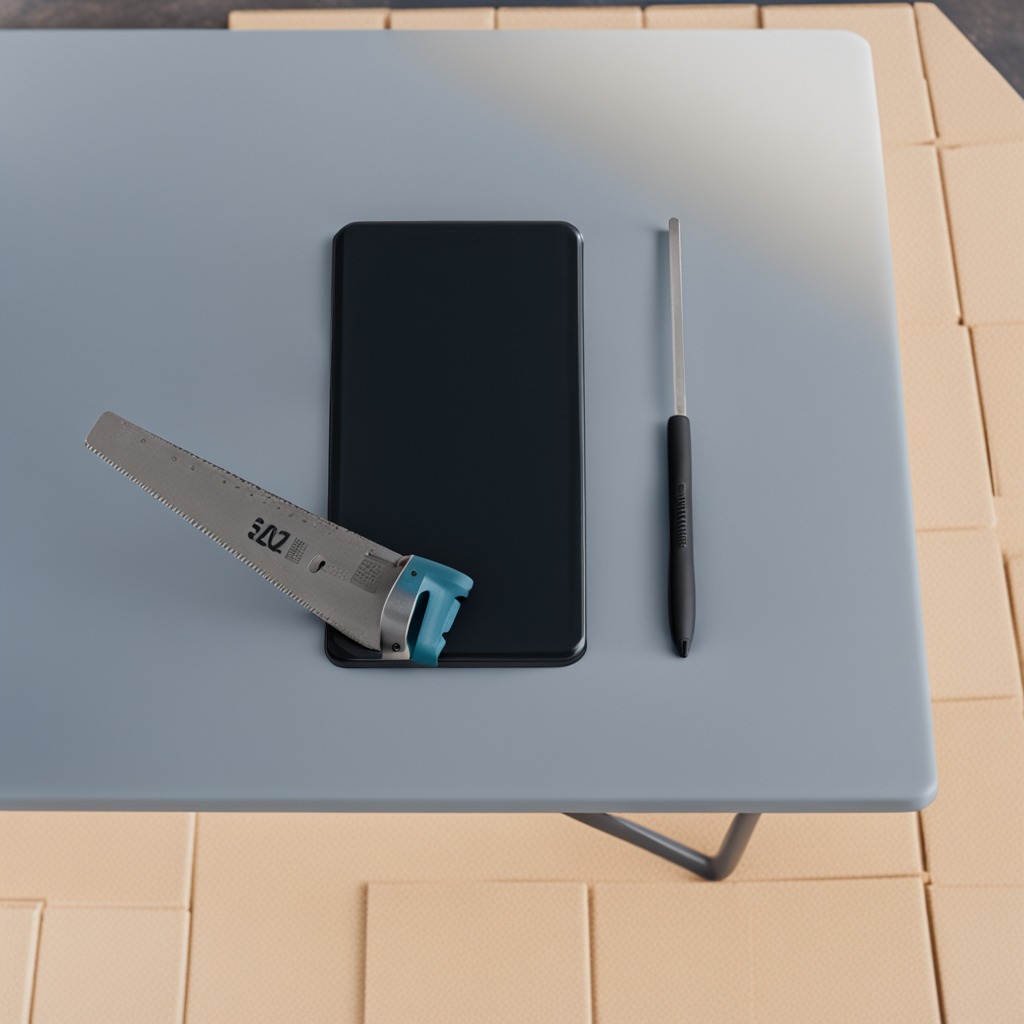
A metal saw lies on a clean utility table in a temporary outdoor tool station with afternoon light.